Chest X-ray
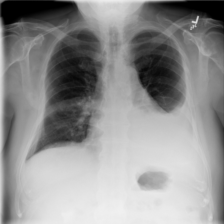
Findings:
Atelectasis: negative
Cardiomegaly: negative
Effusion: positive
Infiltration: negative
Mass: negative
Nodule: negative
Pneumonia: negative
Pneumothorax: negative
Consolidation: negative
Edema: negative
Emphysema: negative
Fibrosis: negative
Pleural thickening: negative
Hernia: negative